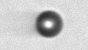
Label: bead